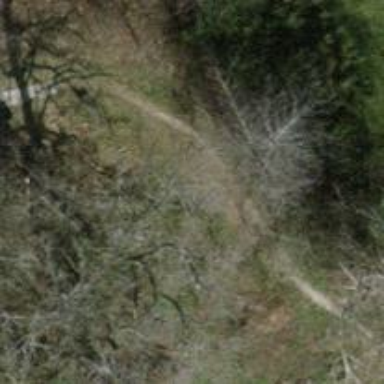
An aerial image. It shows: Brown bench.